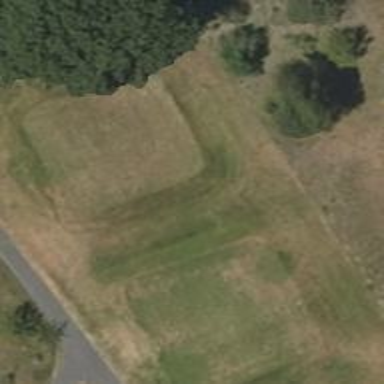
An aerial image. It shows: Golf tee.